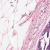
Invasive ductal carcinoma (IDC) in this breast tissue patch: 0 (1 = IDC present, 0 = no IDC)